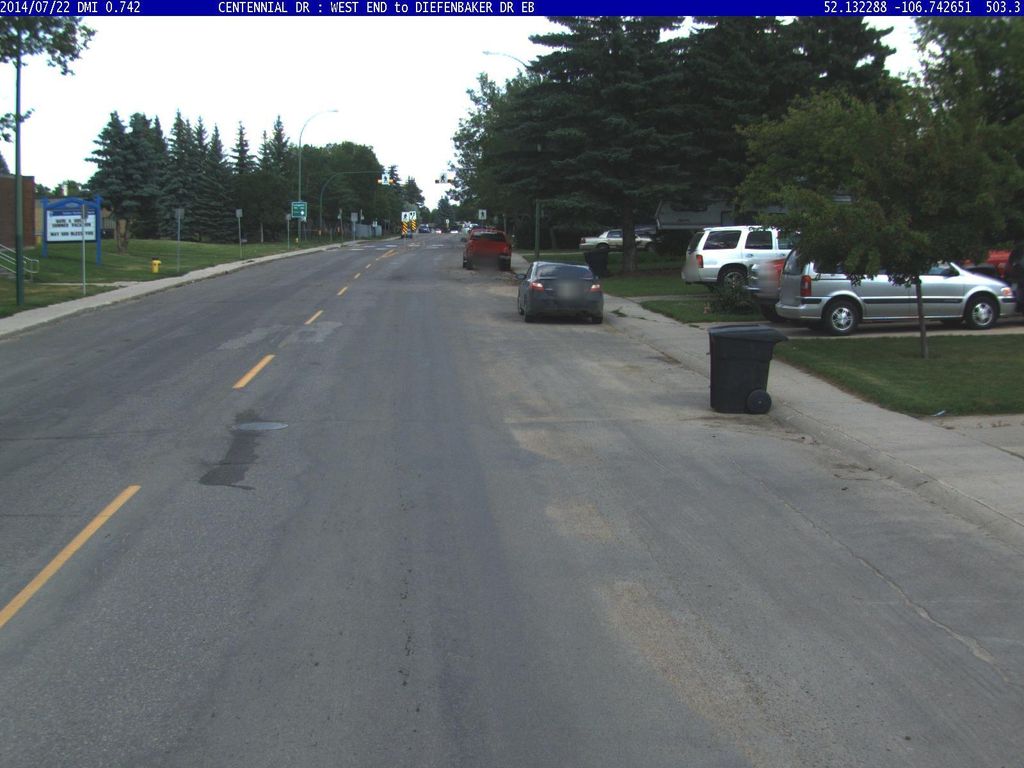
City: saskatoon